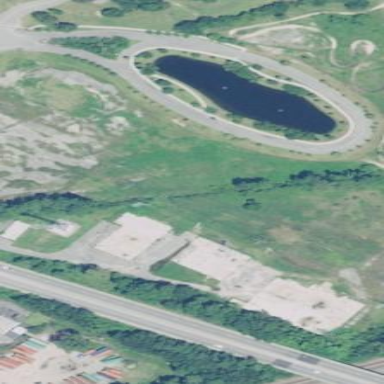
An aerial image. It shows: Retention basin containing natural water.